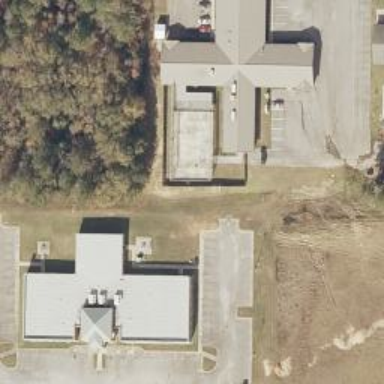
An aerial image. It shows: Prison building.